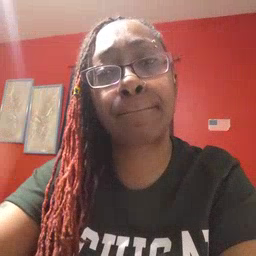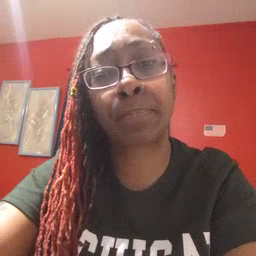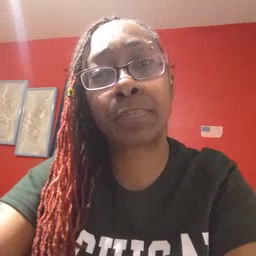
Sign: lamp